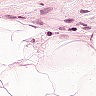
Metastatic tissue present: no